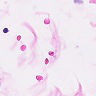
Metastatic tissue present: no